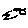
Label: fish